Question: I have a webpage where there are several forms. It looks like .
When "Create" is clicked an ajax script checks the fields for illegal values in the first form, where the Create button belongs to. That's fine.
But when the "Save" button is clicked, it still checks fields from the first form, and not the form where the Save button belongs to.
My Ajax looks like this
'''
$(document).ready(function(){
// $('form').submit(function() {
$('form').live('submit', function(){
var title = $('#title').val();
...
'''
Is it here the problem could be? I have tried with the commented code, but that doesn't work either.
Any ideas where the problem could be?
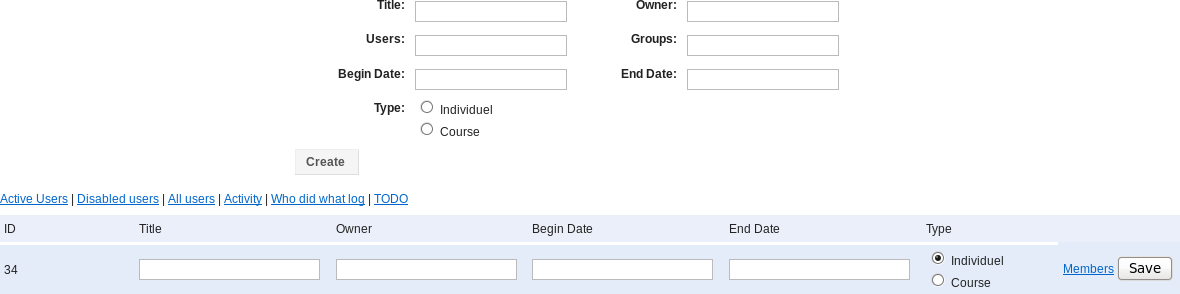
Answer: '$('#title').val();' means "Get the value of the input that has the id ".
If you have violated the spec and have multiple elements with the same id, then browsers will generally recover from the error by returning the first such element.
You should probably change the id to something like: idOfForm_title (so that your '<label>' elements still work)
And then use: 'this.elements.title.value' where 'title' is the value of the attribute (and 'this' automatically resolves to the form on which the submit event fires).